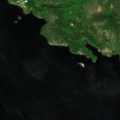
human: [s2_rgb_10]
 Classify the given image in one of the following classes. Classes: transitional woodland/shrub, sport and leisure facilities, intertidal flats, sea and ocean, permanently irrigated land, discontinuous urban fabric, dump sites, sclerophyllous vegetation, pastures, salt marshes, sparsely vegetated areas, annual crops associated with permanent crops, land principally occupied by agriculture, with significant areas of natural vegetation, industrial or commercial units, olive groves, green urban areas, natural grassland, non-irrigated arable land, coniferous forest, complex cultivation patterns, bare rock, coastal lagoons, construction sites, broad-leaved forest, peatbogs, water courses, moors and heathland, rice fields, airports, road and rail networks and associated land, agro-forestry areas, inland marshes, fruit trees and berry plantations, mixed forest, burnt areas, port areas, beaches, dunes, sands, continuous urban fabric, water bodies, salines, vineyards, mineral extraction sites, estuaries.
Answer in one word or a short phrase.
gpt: coniferous forest, water bodies